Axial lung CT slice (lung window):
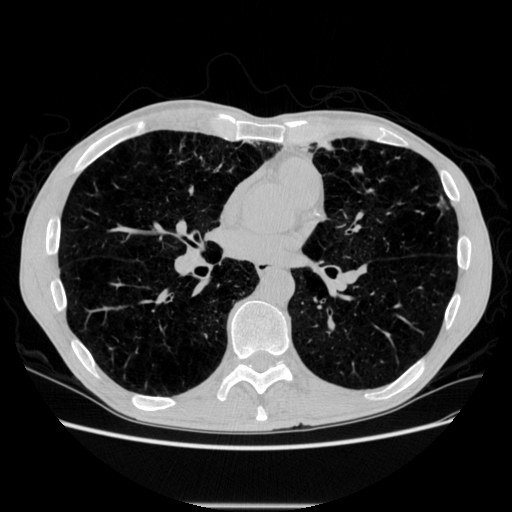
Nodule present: no